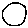
Label: circle